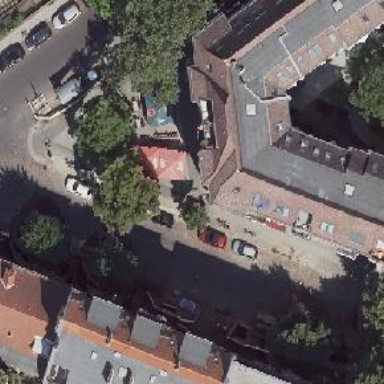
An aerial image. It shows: Bakery.